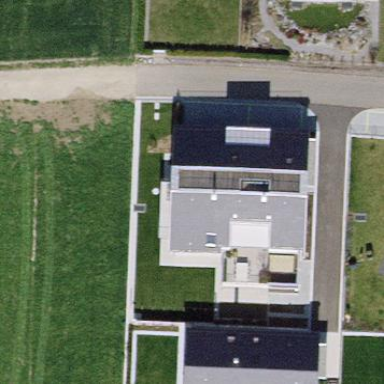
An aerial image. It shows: Building with gabled roof oriented along and colored grey.